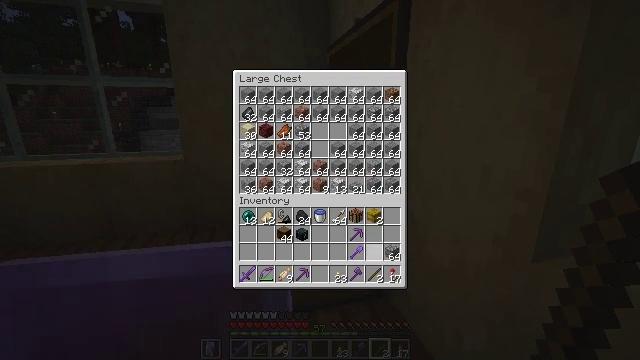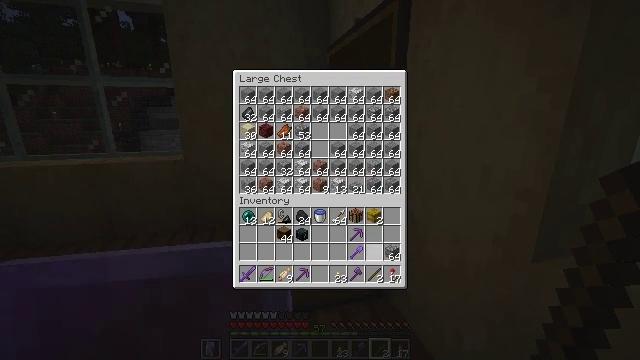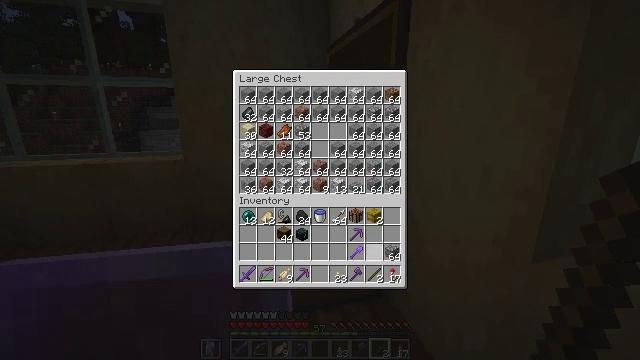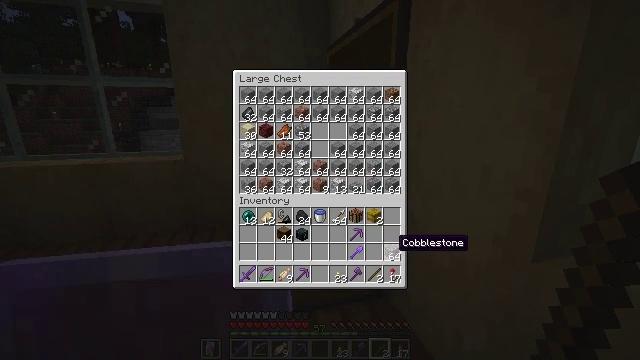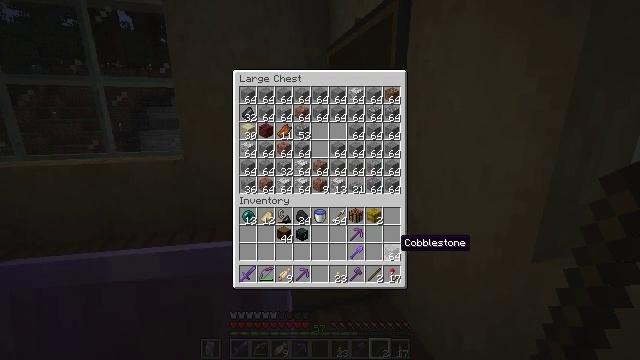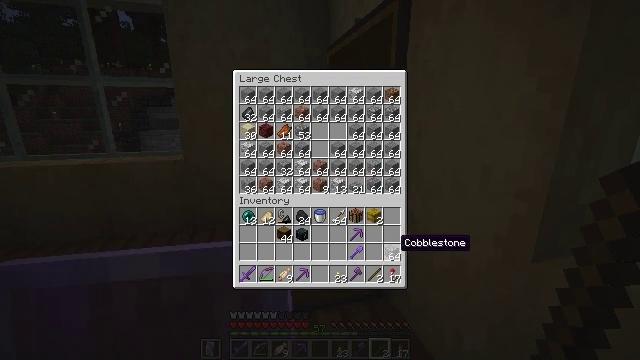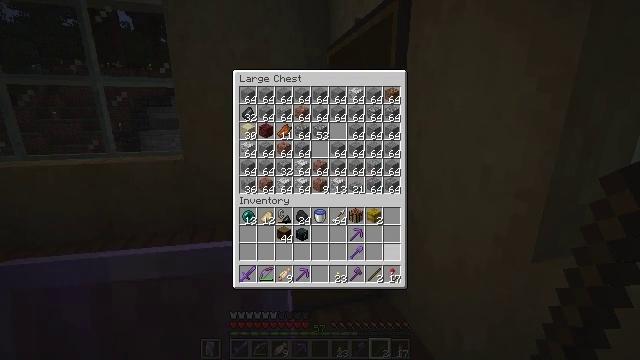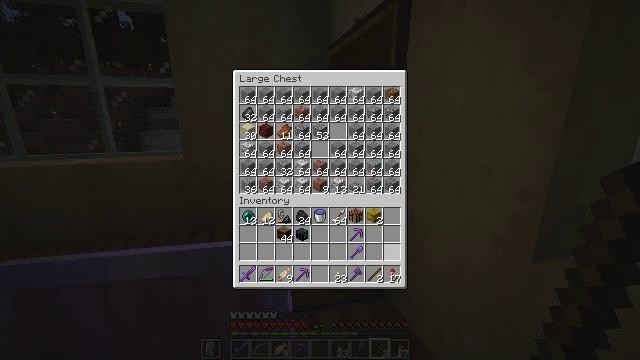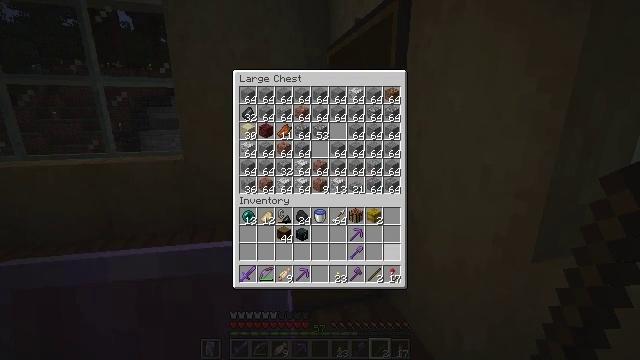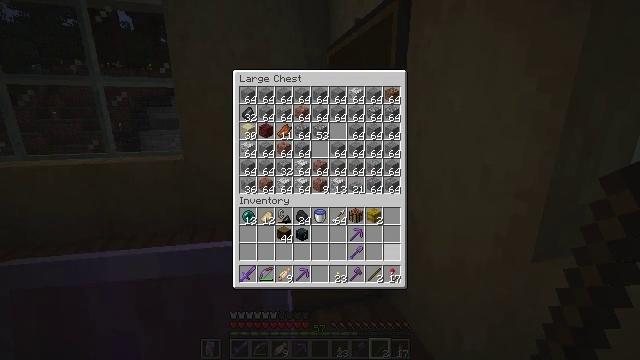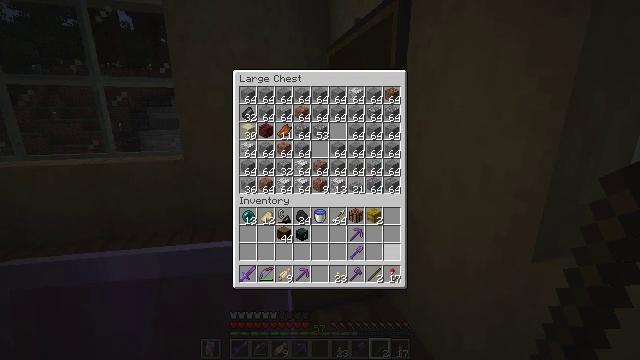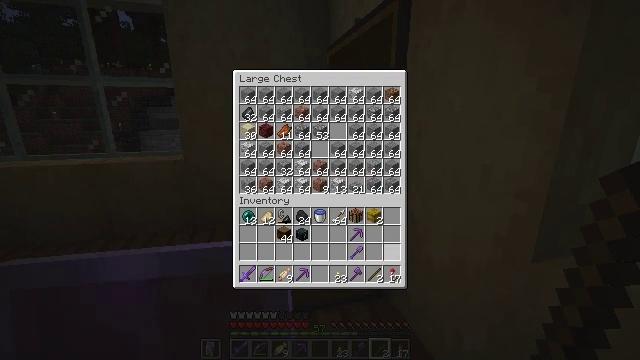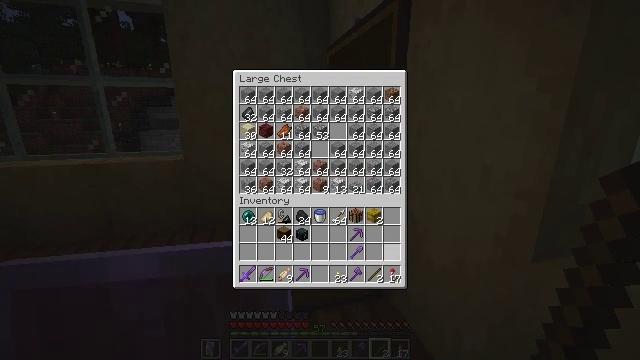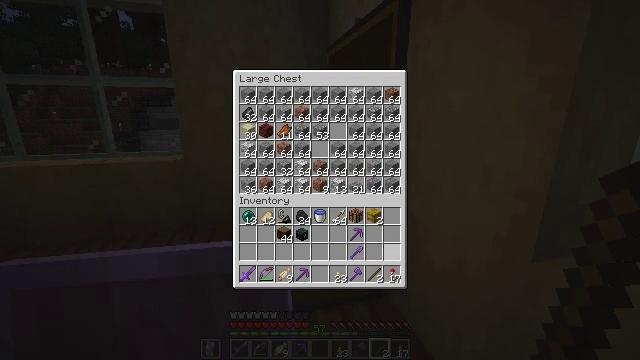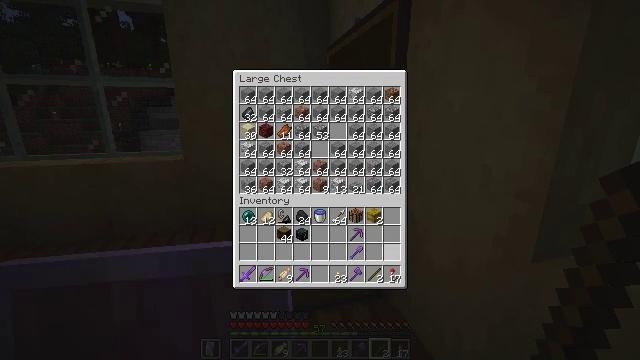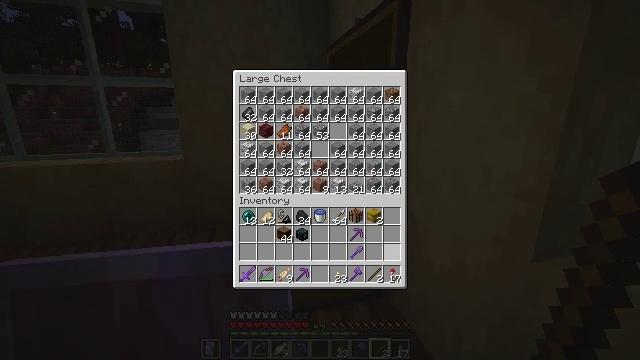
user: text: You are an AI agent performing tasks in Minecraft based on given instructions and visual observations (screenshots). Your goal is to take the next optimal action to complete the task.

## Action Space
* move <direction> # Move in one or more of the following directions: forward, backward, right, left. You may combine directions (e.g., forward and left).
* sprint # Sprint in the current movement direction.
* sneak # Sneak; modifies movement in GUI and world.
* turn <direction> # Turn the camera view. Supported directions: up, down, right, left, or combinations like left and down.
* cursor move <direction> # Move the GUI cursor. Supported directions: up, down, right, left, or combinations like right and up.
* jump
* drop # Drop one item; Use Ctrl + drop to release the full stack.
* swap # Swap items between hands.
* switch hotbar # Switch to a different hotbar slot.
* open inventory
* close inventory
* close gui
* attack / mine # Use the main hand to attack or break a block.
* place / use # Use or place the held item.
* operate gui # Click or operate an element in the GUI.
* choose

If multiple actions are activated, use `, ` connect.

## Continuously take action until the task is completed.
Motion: motion action
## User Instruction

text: Left click to mine the brown shulker box.
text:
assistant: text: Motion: sneak, attack / mine
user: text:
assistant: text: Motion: sneak, turn right
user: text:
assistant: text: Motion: sneak, turn right
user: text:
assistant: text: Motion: sneak
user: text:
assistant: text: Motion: sneak
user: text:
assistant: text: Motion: sneak, attack / mine
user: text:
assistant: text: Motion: sneak, attack / mine
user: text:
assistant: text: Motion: sneak, attack / mine
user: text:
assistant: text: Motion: sneak, attack / mine
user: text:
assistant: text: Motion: sneak
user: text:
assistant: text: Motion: sneak
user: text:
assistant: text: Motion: sneak
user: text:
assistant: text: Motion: sneak
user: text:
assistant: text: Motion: no_op
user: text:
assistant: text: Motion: no_op
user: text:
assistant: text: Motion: no_op
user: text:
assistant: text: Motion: no_op
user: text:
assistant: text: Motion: no_op
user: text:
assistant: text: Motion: no_op
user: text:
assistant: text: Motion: no_op
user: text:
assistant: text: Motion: no_op
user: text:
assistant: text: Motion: no_op
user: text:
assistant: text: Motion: no_op
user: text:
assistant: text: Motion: no_op
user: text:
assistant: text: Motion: no_op
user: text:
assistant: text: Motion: no_op
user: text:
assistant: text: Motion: no_op
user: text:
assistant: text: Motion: no_op
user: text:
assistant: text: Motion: no_op
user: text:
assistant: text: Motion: no_op